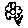
Label: flower